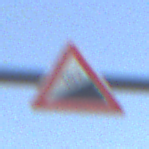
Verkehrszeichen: Steigung10
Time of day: SunriseSunset
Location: Outdoor (RoadRail)
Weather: PartlyCloudy
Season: NotSpecified
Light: Natural